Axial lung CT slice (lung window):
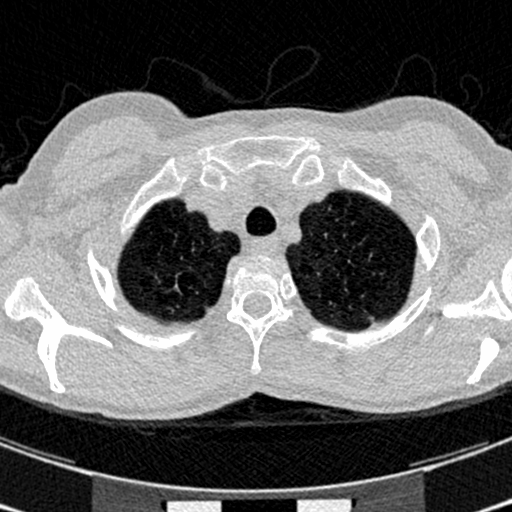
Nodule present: no